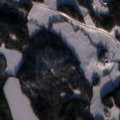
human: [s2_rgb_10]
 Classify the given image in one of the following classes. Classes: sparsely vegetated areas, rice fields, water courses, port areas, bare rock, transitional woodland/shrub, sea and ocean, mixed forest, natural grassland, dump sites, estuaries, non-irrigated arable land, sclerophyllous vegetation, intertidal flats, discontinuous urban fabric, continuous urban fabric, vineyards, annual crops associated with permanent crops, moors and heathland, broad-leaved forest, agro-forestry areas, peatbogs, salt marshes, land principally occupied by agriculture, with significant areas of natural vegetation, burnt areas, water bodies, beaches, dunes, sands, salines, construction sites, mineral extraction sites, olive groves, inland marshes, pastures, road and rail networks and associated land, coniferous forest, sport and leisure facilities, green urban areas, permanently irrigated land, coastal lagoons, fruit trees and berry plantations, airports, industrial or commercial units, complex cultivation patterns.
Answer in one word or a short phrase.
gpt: non-irrigated arable land, land principally occupied by agriculture, with significant areas of natural vegetation, coniferous forest, mixed forest